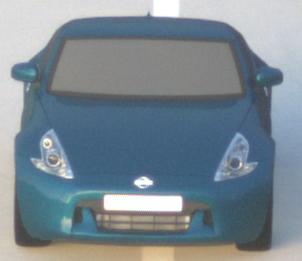
Make: Nissan
Model: 370Z Coupé
Detailed model: 370Z (Z34) Coupé
Model produced from: 2009/12
Model produced until: 2013/03
Doors: 3
Color: blue
Road condition: dry road
Daytime: dawn
Contrast: medium contrast